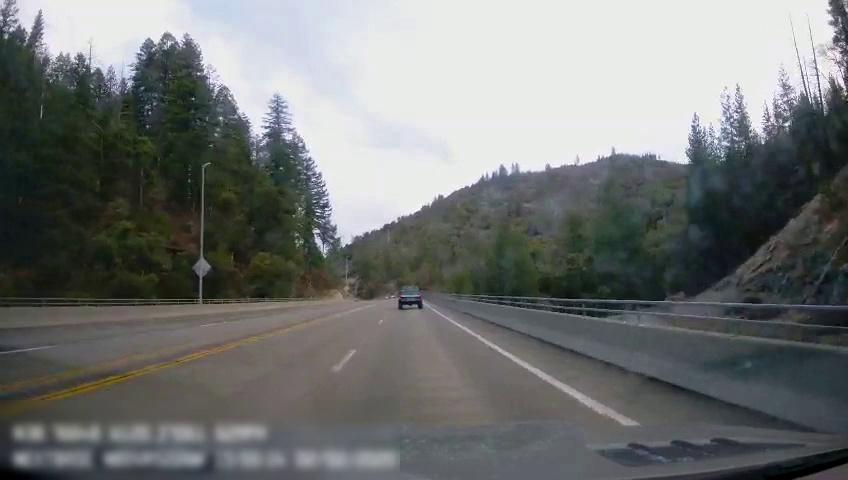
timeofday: Day
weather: Sunny
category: Drivable Space
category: Vehicles | Truck
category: Lanes | Current Lane
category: Lanes | Current Lane
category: Lanes | Alternate Lane
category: Lanes | Alternate Lane
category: Lanes | Alternate Lane